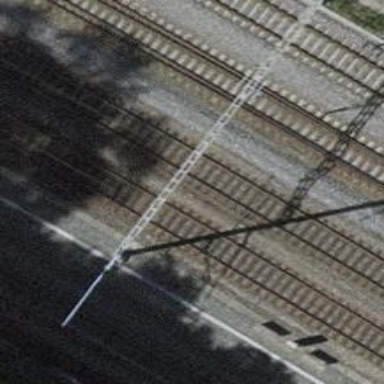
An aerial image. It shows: Single-track electrified railway with contact line.